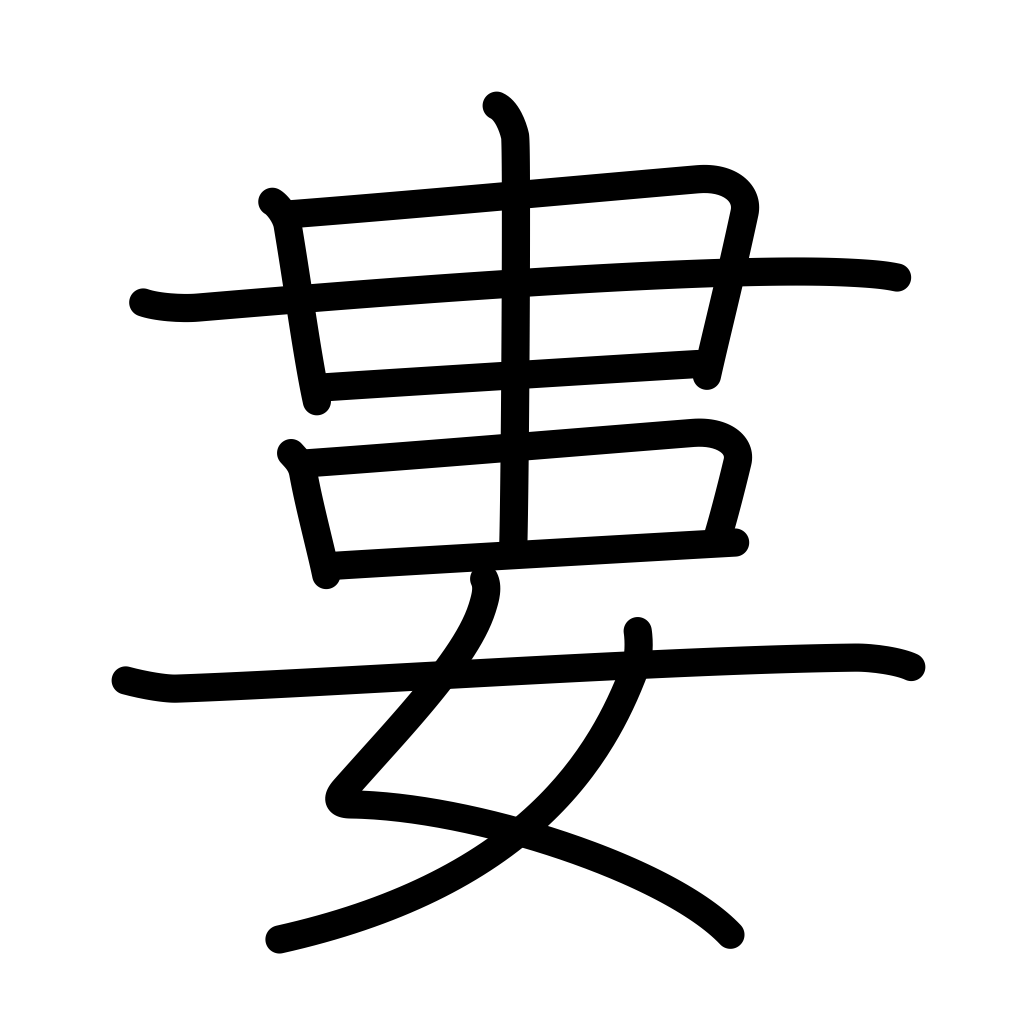
Meaning: frequently, tie